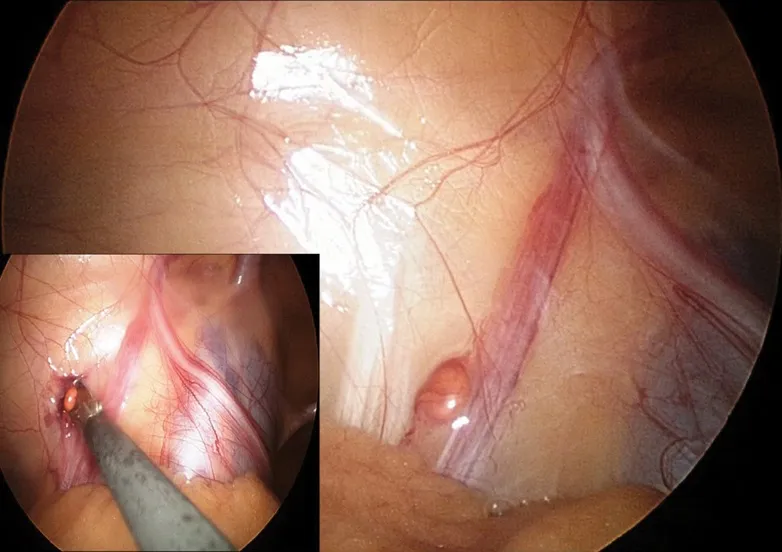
Laparoscopic appearance of ectopic adrenocortical tissue covered by peritoneum and its excision using a 3-mm operative trocar.
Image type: medical_photograph (skin_photograph)